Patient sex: M
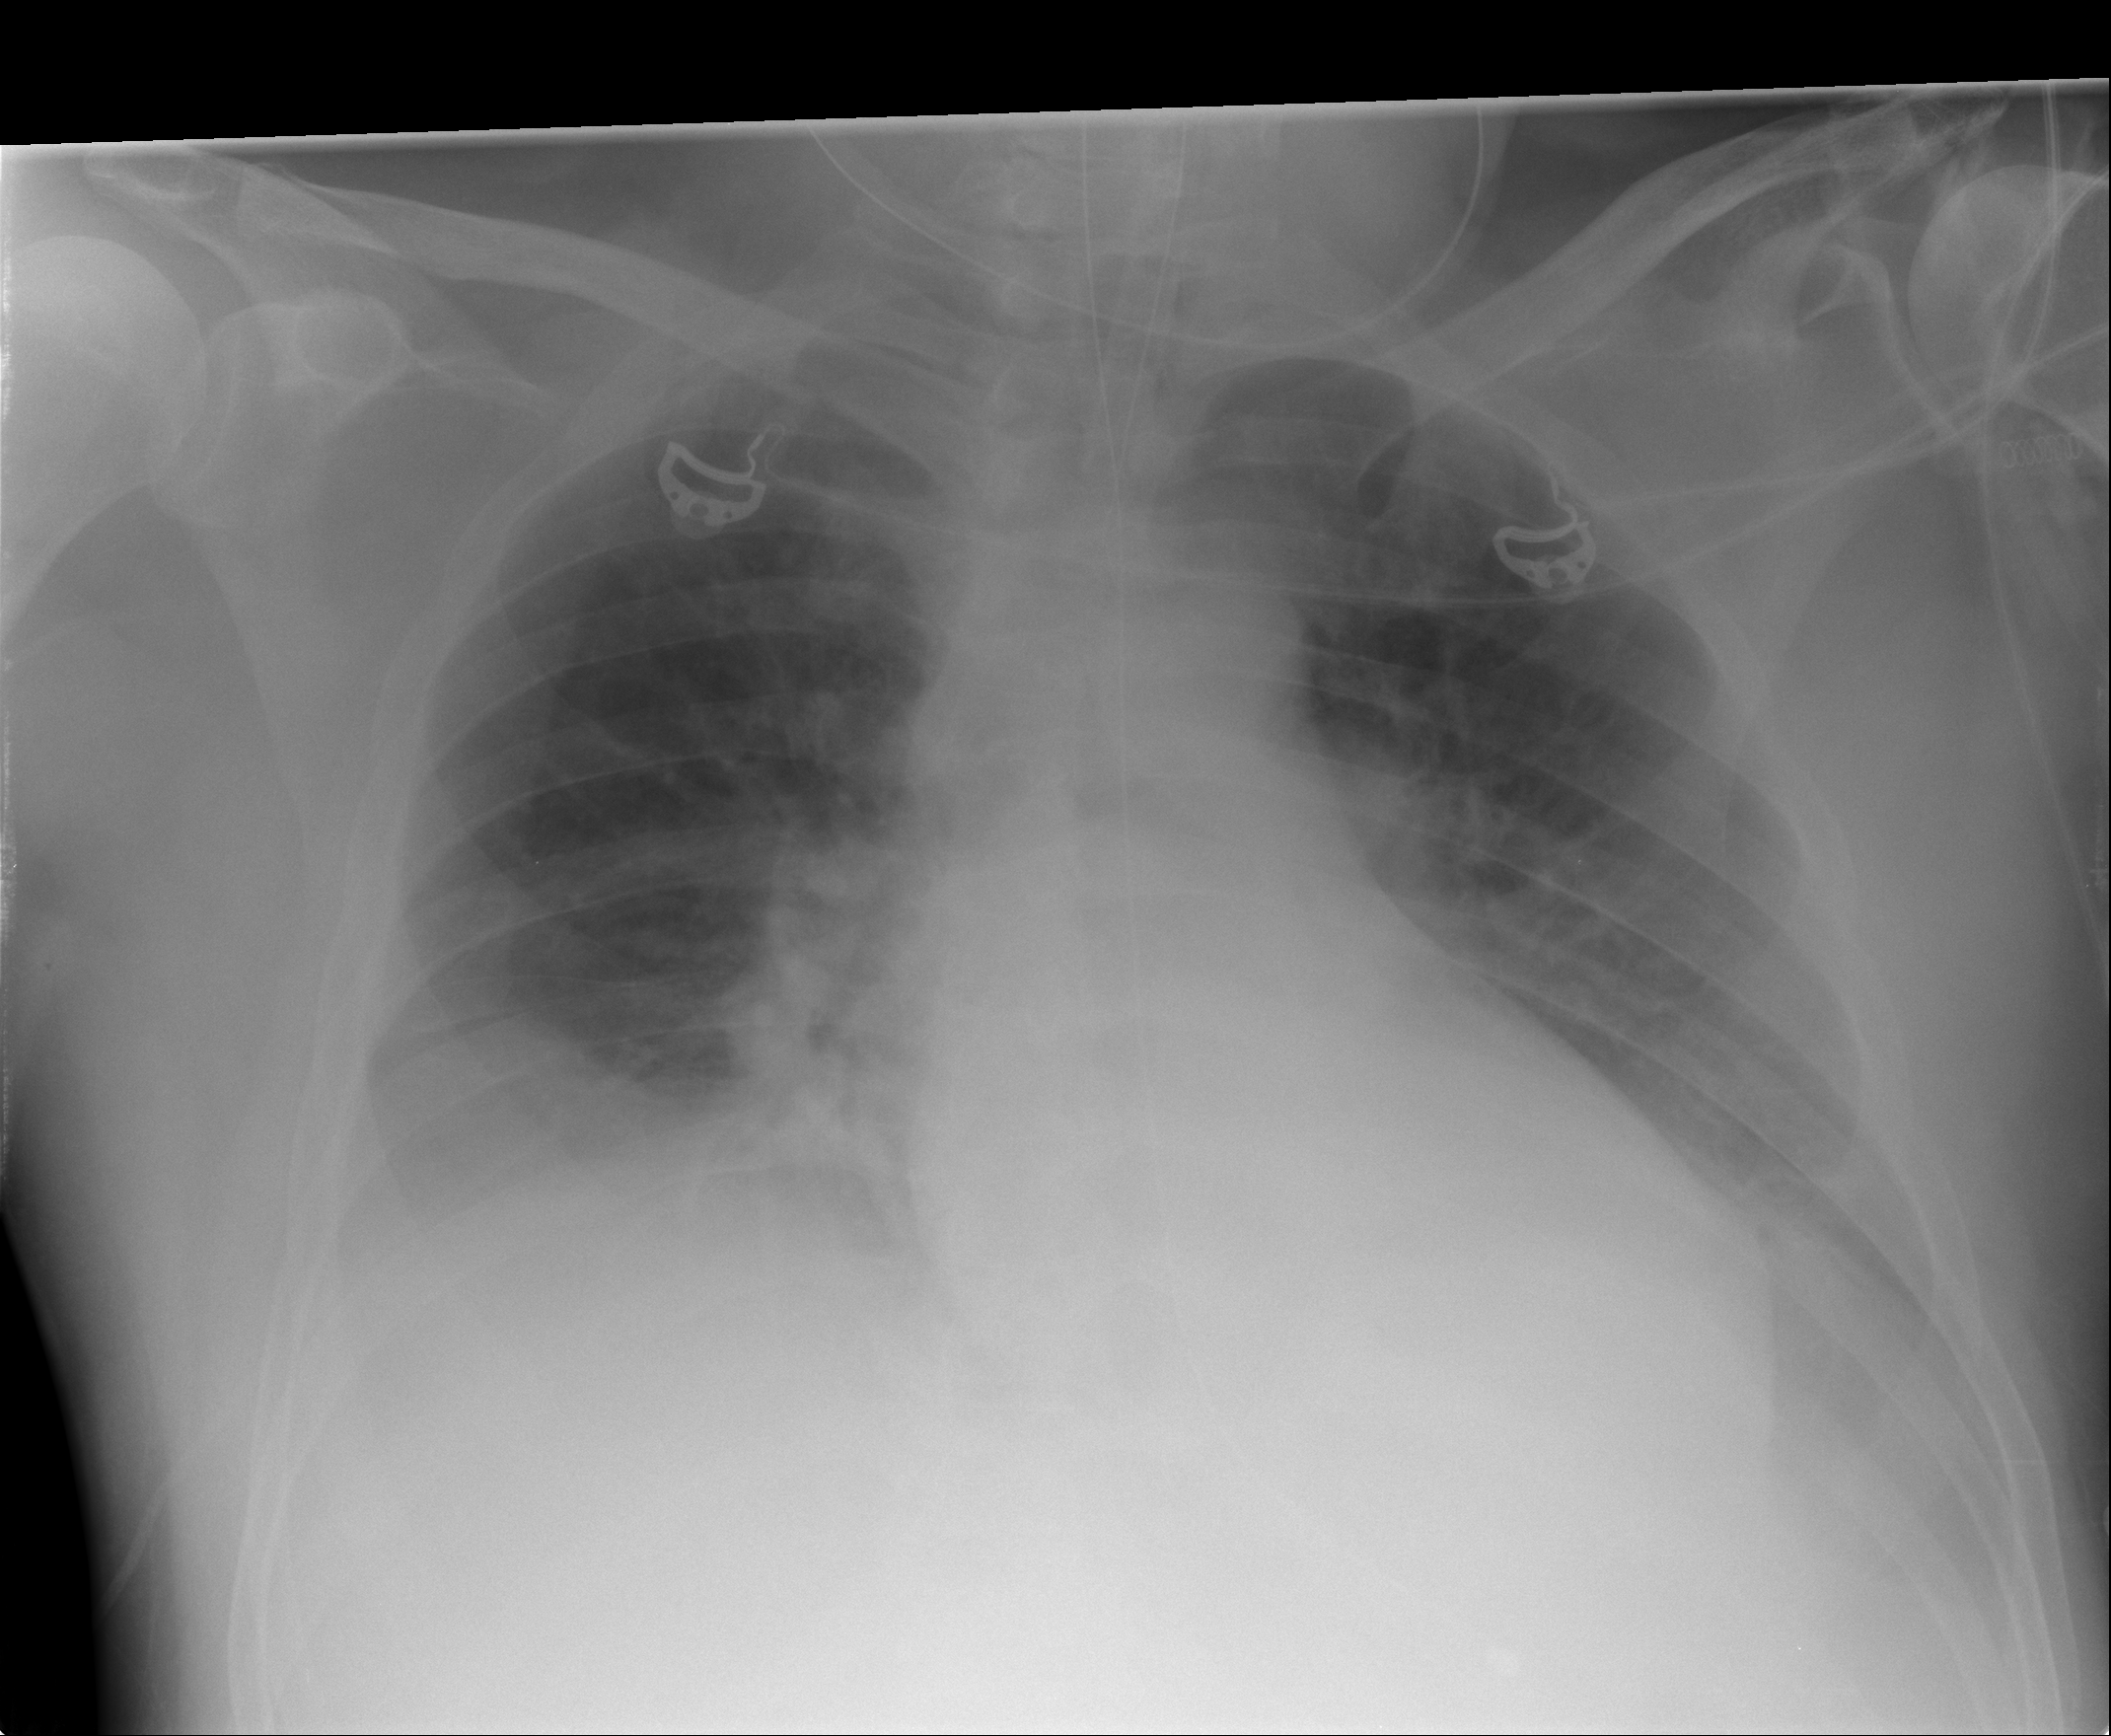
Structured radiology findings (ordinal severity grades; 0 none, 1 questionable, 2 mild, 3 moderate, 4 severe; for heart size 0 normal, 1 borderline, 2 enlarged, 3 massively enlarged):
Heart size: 0
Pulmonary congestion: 0
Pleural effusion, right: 0
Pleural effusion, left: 2
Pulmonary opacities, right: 2
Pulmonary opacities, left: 2
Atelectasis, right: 0
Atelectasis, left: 0